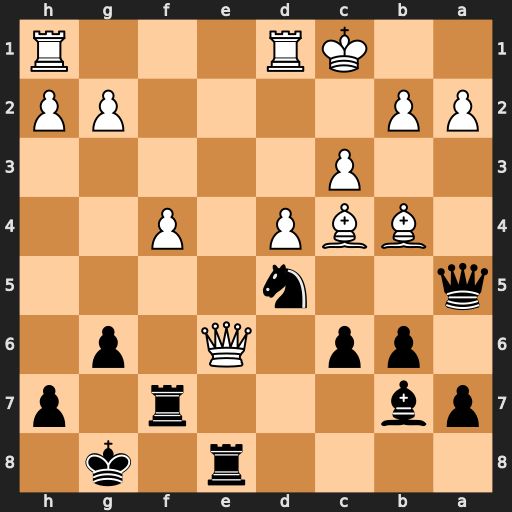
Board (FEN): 4r1k1/pb3r1p/1pp1Q1p1/q2n4/1BBP1P2/2P5/PP4PP/2KR3R
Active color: b
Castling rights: -
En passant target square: -
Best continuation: Rxe6 Bxa5 bxa5